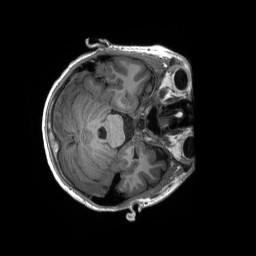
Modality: T1w
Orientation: axial
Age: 12
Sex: male
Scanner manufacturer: siemens
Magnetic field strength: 3 T
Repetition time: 2.3 s
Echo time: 0.00232 s